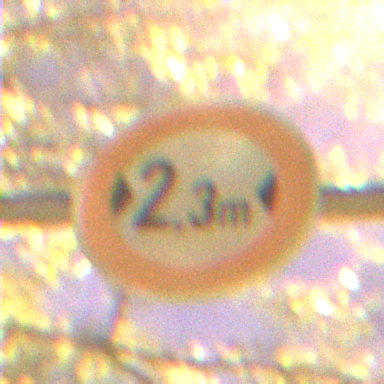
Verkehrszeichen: TatsaechlicheBreite2Komma3
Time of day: Night
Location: Outdoor (Suburban)
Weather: PartlyCloudy
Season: NotSpecified
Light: Artificial